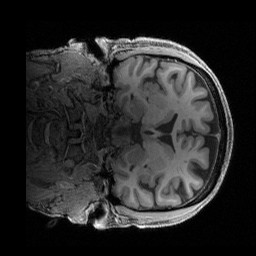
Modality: T1w
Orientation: coronal
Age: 55
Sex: male
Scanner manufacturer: siemens
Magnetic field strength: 3 T
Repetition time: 2.4 s
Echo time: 0.00215 s